Interaction volume radius: 5 \u00c5
Interaction volume height: 25 \u00c5
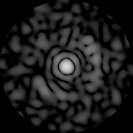
Disorder parameter: 0.7745